Interaction volume radius: 10 \u00c5
Interaction volume height: 30 \u00c5
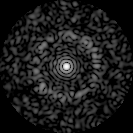
Disorder parameter: 0.8528